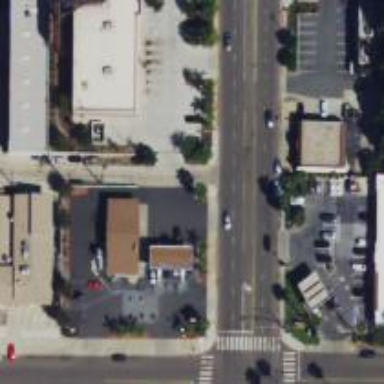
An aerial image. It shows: Convenience shop.